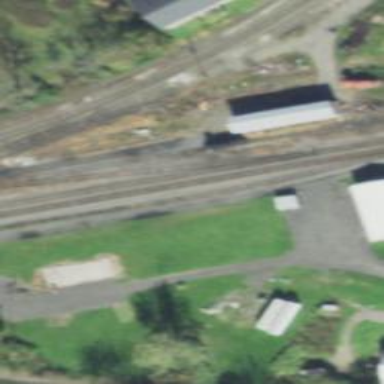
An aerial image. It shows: Railway siding with rails.